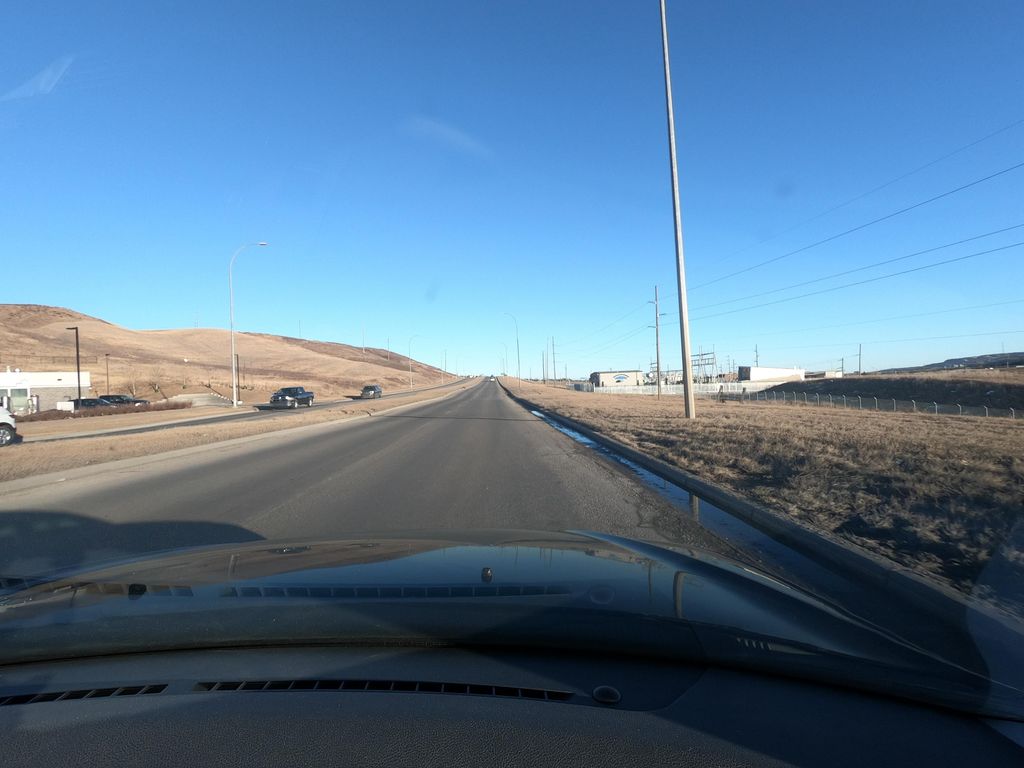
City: calgary